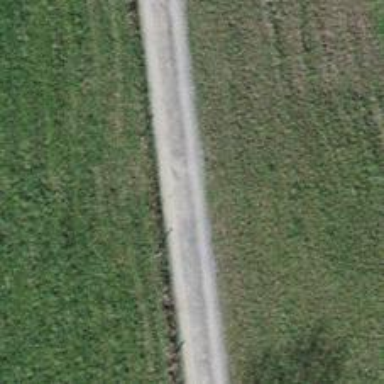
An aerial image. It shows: Gravel track.